Question: how would I go about setting up a page using divs and css that has a background image on each side and the page content in the middle. Both the left and right side display images and shrink/grow according to the window size while the content pane always remains the same size.

Easy to do with tables but I just can't seem to think of how it works with div tags.
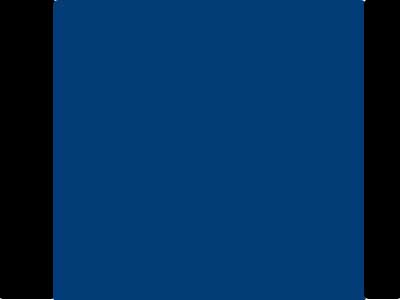
Answer: I think you'll find a good example here: <URL> The examples should be able to be modified to have the center panel have a fixed width while the others adjust.
Edit: This one in particular seems to be what you're looking for: <URL>